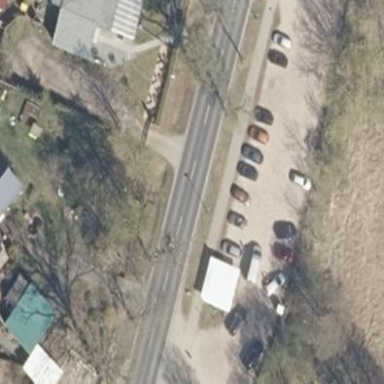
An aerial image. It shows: Parking area with unpaved surface.